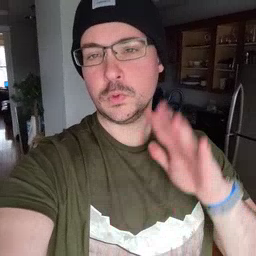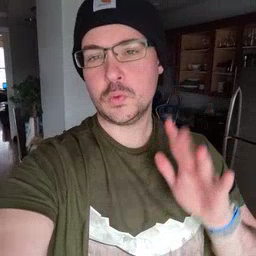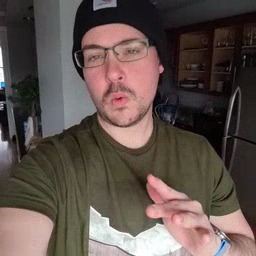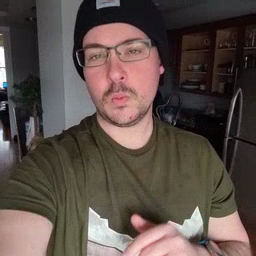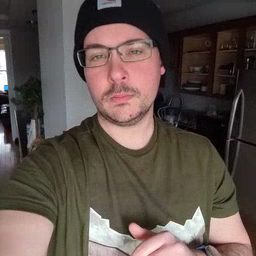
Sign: snow